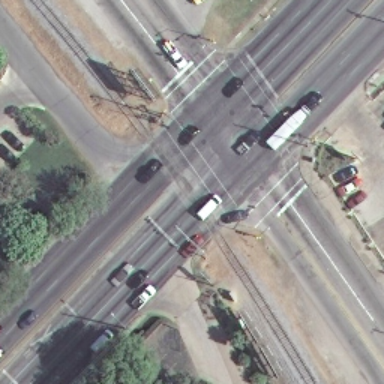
An intersection with some cars on the road .